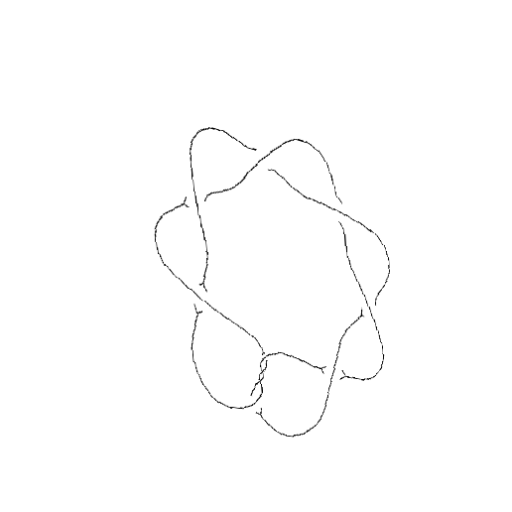
Crossing number: 10